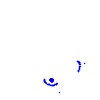
Particle: kaon